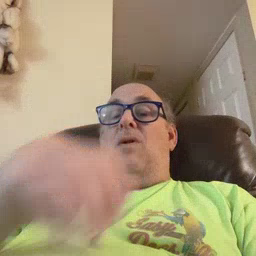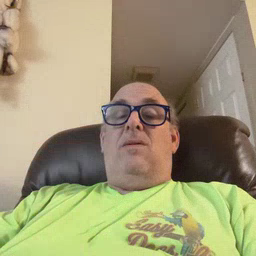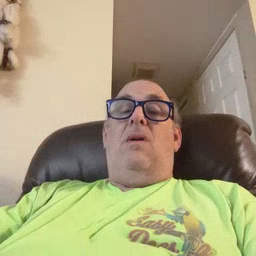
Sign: pretty